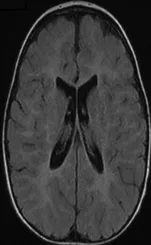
Fig. 1 (A-C) Brain magnetic resonance imaging (MRI) at the age of 4 years showed hypomyelination with a discrepancy between T1- and T2-weighted images and increased white matter signal intensity is seen on T2 and fluid-attenuated inversion recovery (FLAIR) images in the supra- and infratentorial brain involving the external and internal capsules as well as the corticospinal tract in the brainstem, indicating extensive demyelination.
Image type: radiology (mri)